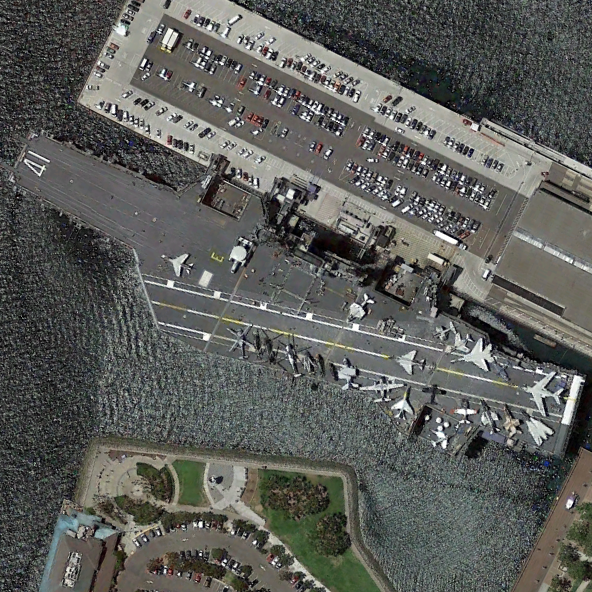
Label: Midway-class_aircraft_carrier